Question: I am facing this weird problem with my Eclipse.
Getting this error
'The type Set is not generic; it cannot be parameterized with arguments <Integer>'
I cleaned and build my project again.
Checked my Configure Build path and ensured that is above in
Googled as well but I can't find any issue with my code.
Why is the error popping up.

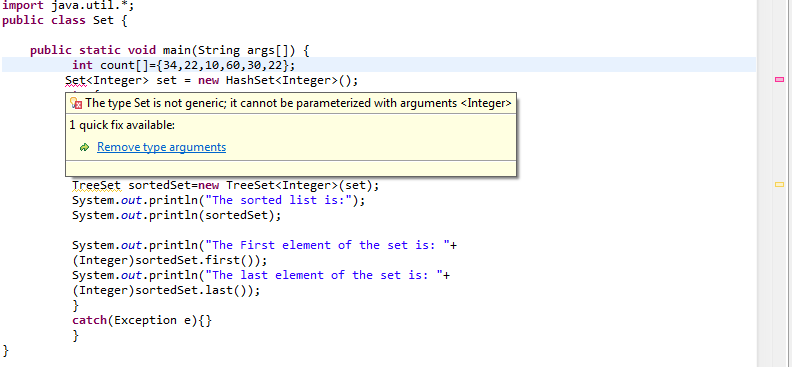
Answer: When you call 'Set' it is being taken as Set, not 'java.util.Set'.
Change the declaration to 'java.util.Set' and it should be resolved.